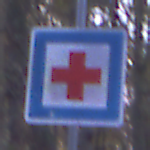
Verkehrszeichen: ErsteHilfe
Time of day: Night
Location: Outdoor (Suburban)
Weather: PartlyCloudy
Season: NotSpecified
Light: Artificial